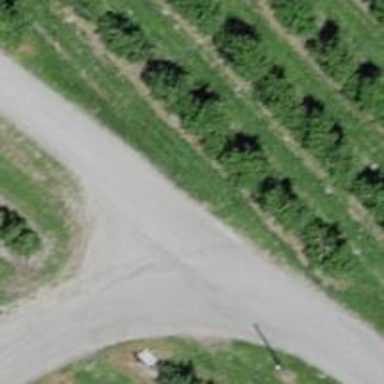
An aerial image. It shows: Unclassified road passing through agricultural land.